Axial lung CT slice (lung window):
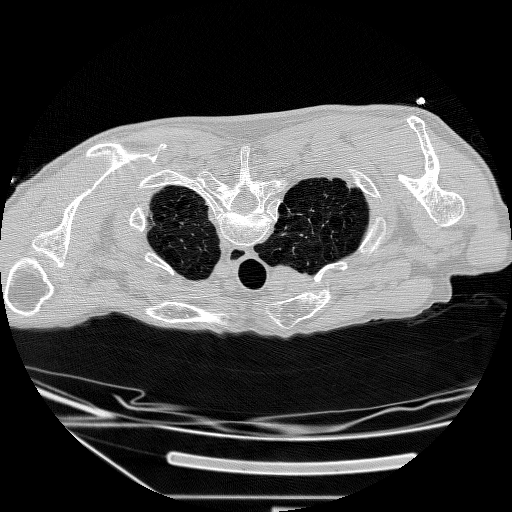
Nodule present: no